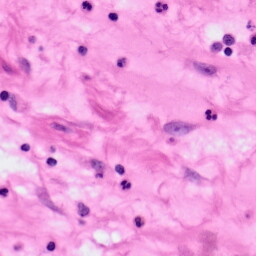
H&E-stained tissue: Pancreatic